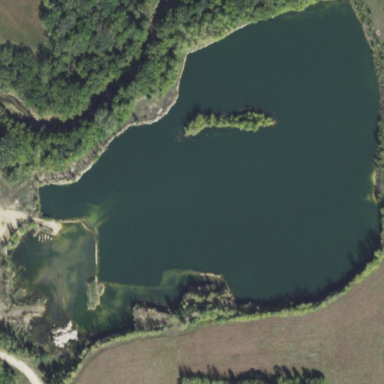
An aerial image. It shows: Serene lake surrounded by nature.